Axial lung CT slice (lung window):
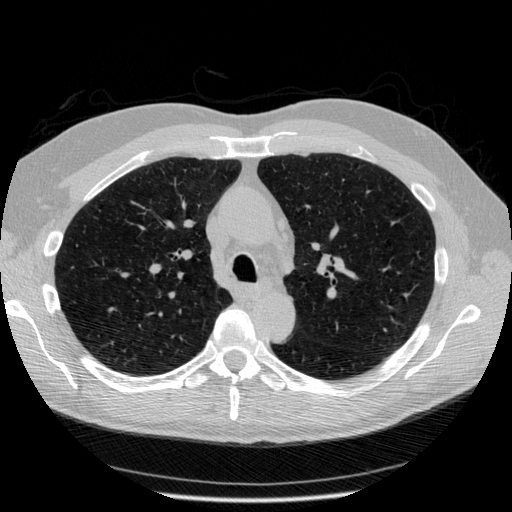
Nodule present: no